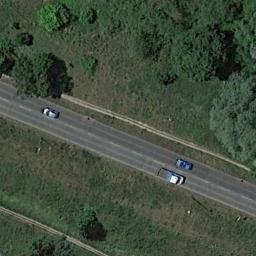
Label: freeway